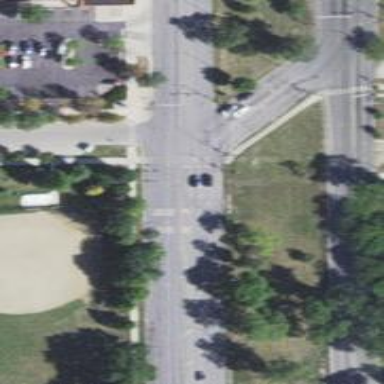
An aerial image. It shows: Footway that serves as traffic island.